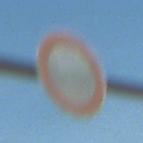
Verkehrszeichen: VerbotFahrzeugeAllerArt
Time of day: MorningAfternoon
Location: Outdoor (Suburban)
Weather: Clear
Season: NotSpecified
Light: Natural